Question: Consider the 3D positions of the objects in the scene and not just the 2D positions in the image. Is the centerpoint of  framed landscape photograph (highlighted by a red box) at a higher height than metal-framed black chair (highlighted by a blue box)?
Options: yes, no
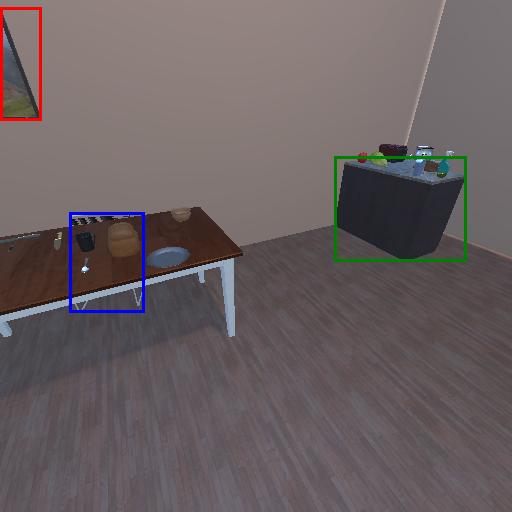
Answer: yes